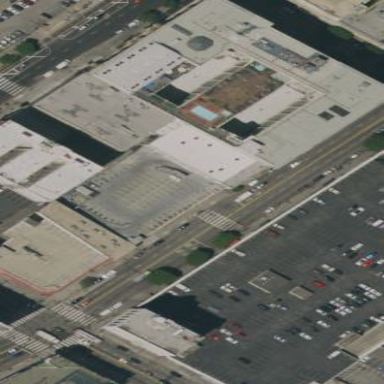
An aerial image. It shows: Retail building with parking area.